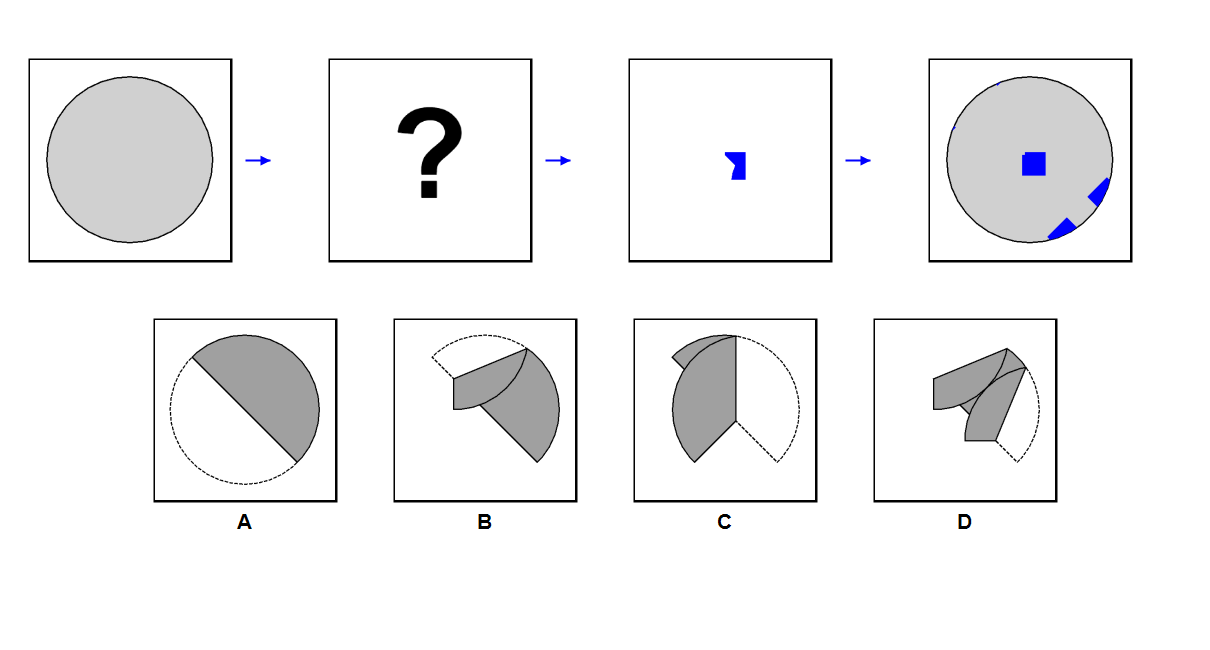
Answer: C